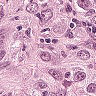
Metastatic tissue present: yes